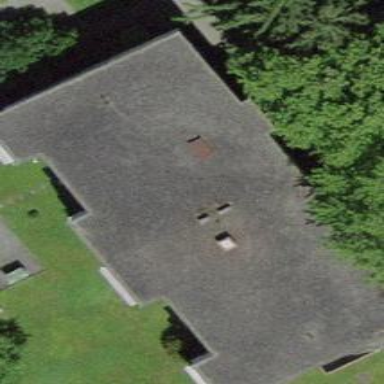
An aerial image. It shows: Residential building.